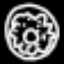
Label: donut